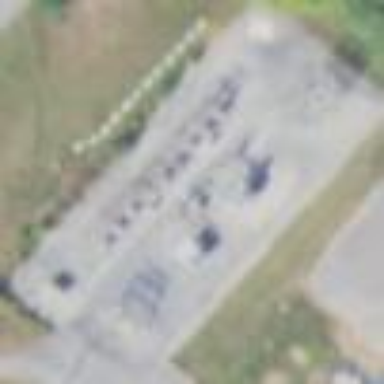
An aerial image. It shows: Power substation.